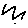
Label: zigzag